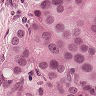
Metastatic tissue present: yes